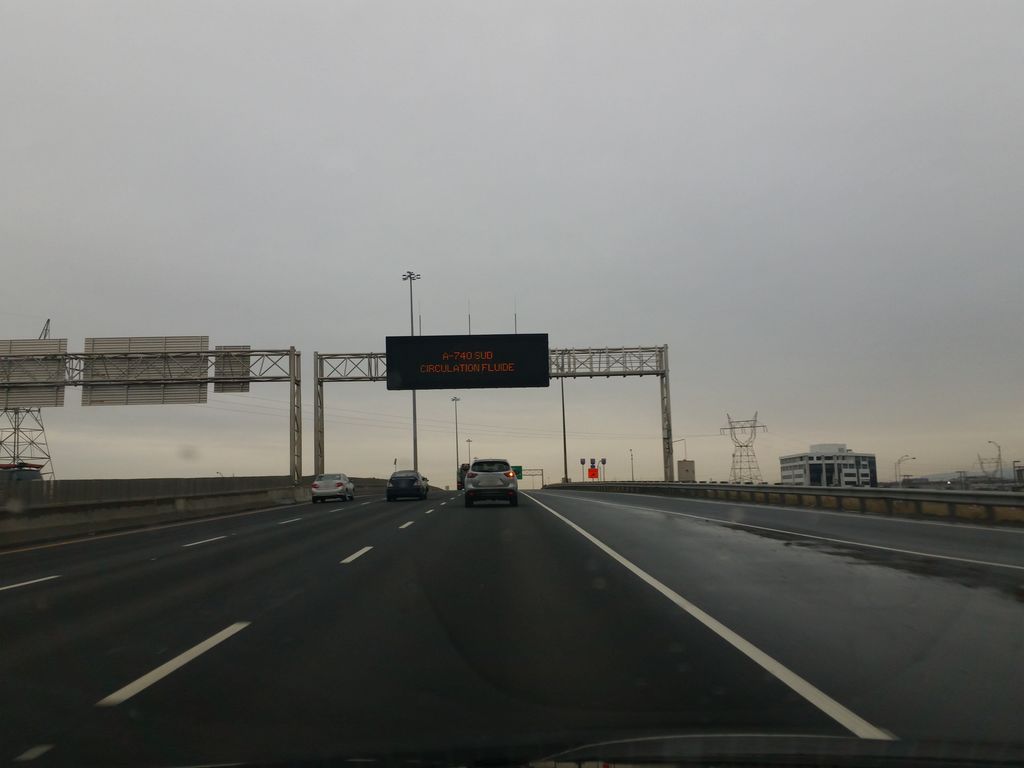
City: quebec_city